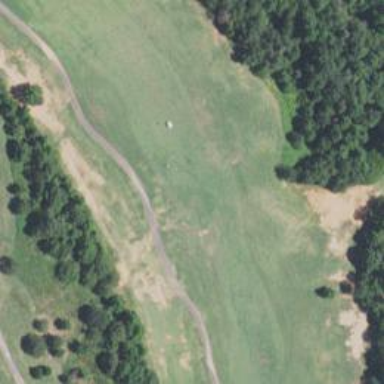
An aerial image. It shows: Golf hole.